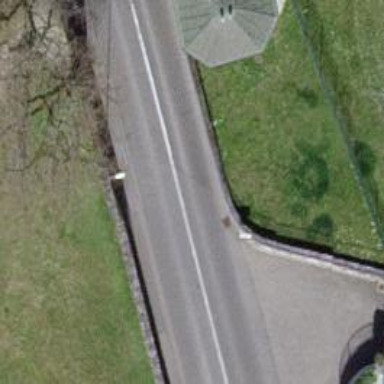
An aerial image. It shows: Wall is shown in the image.